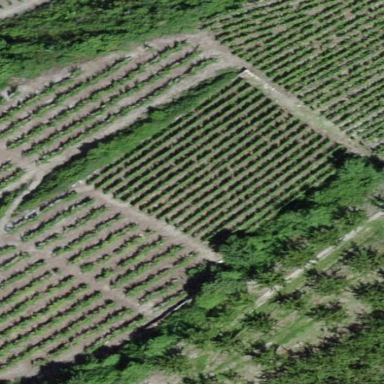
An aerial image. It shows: Vineyard growing grapes.